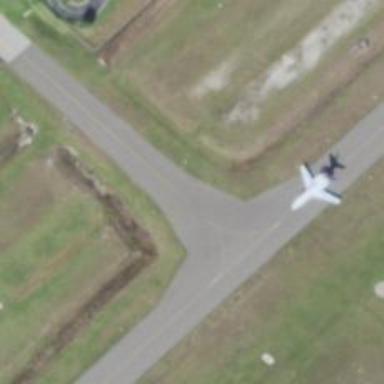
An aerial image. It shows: View of taxiway at the airport.